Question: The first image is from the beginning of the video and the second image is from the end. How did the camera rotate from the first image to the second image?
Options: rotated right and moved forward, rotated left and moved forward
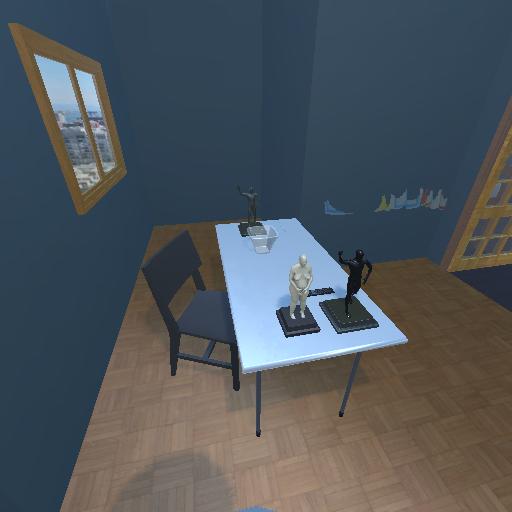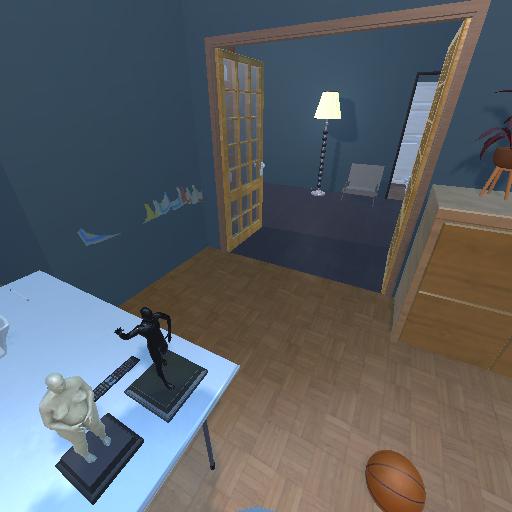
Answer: rotated right and moved forward